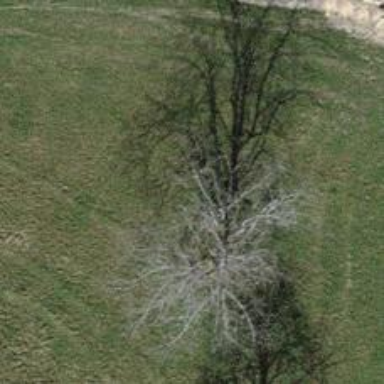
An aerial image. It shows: Deciduous tree with broadleaved leaves.